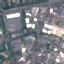
Land use / land cover: Industrial